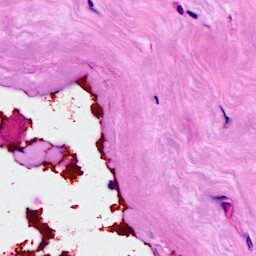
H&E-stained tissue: Breast